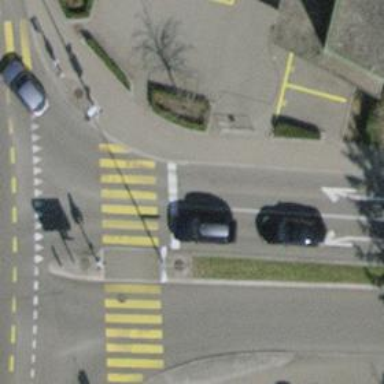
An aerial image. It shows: Road with traffic signals.